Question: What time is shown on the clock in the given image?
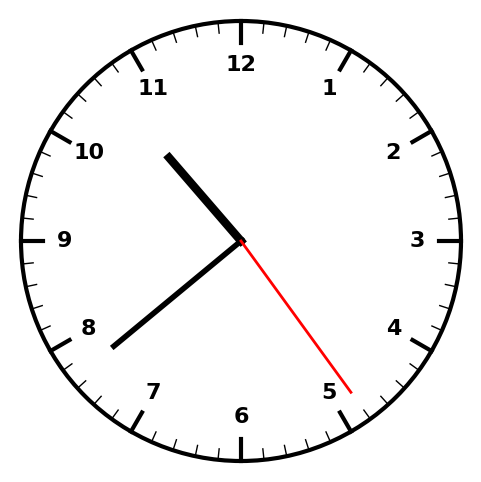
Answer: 10:38:24